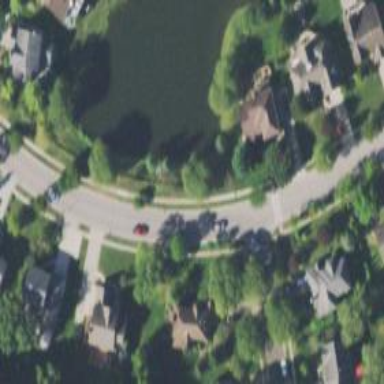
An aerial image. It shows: Residential road of type route.